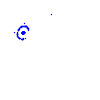
Particle: proton